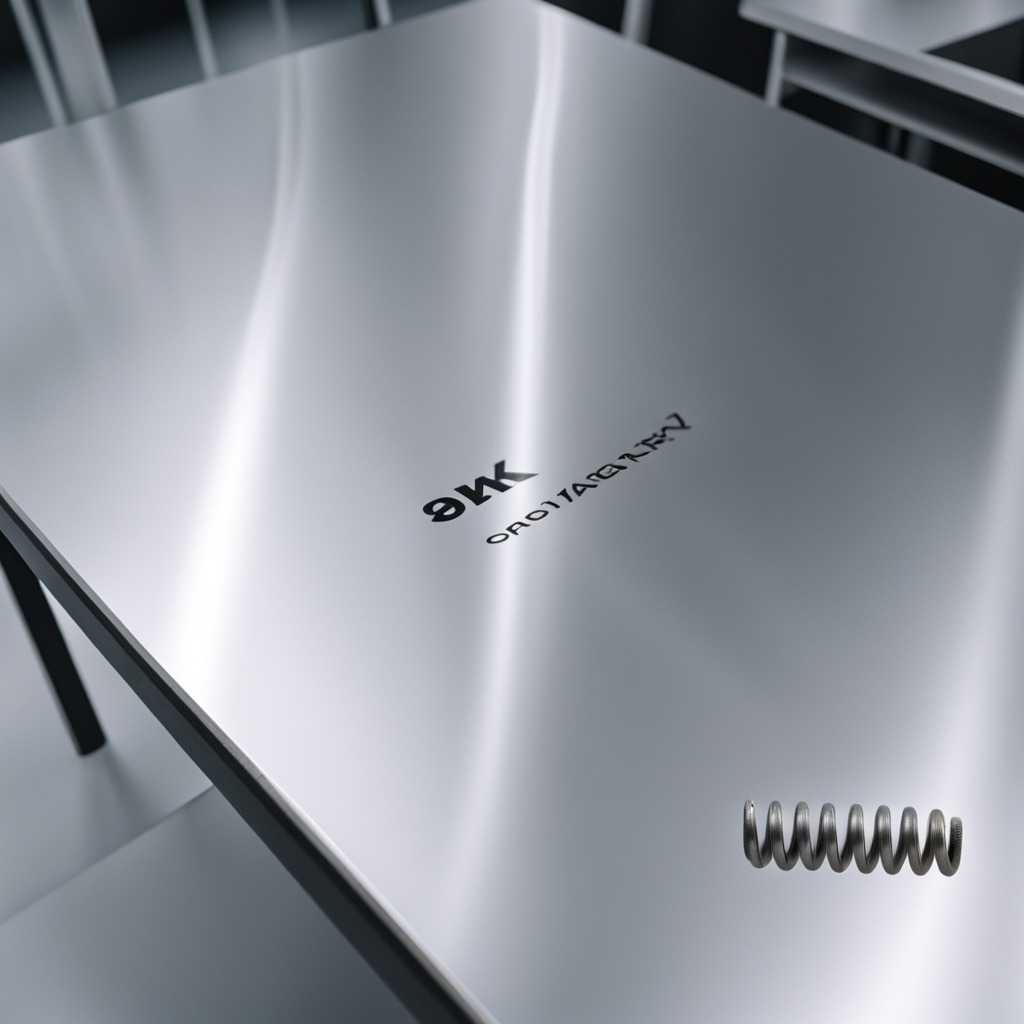
A coiled metal spring is lying on the stainless steel table.